Часть 1 Тонкий стержень из диэлектрика равномерно заряжен с линейной плотностью заряда $\lambda$. Точка $A$ расположена на расстоянии $h$ от стержня и равноудалена от его концов. Стержень виден из точки $A$ под углом $2\varphi$ (рис. 1).
Определите напряженность электрического поля в точке $A$. Тонкая диэлектрическая квадратная пластина с длиной стороны $L$ равномерно заряжена с поверхностной плотностью $\sigma > 0$. В точку $A$, смещенную в плоскости пластины на малое расстояние $r\ll L$ относительно ее центра (т. $O$) под углом $\alpha = 60^\circ$ к стороне квадрата (рис. 2), помещают маленькую гладкую диэлектрическую шайбу массы $m$ с зарядом $q < 0$. Шайбу отпускают без начальной скорости.
Определите величину и направление ускорения шайбы сразу после того, как ее отпустили.
Через какое время шайба впервые окажется на минимальном расстоянии от центра пластины? Силы тяжести нет, пластина закреплена.
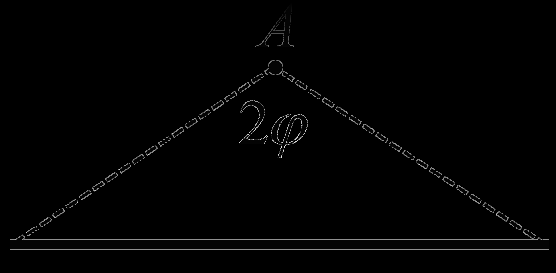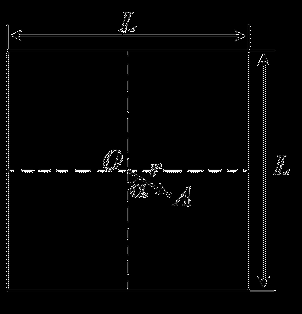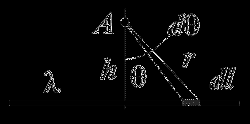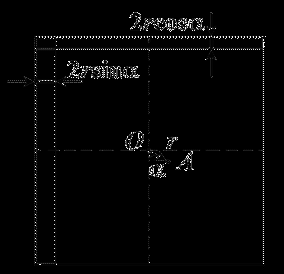
Определите напряженность электрического поля в точке $A$.
Решение: I способ Напряженность электрического поля определяется скоростью изменения потенциала: $E=\left|\frac{\Delta \varphi }{\Delta h}\right|$. Найти разность потенциалов от стержня в точках $А$ и $А'$, расстояние между которыми $\Delta h$ — это то же самое, что найти разность потенциалов в точке $A$ от двух стержней, смещенных на расстояние $\Delta h$. Рассмотрим вклады в потенциал от малых элементов стержней, видимых из центра под равными углами. Потенциал точечного заряда определяется соотношением $\varphi =\cfrac{q}{4\pi {\varepsilon }_0r}$.Поскольку линейные плотности зарядов одинаковы, то отношение потенциалов от таких элементов будет следующим$\cfrac{{\varphi }_1}{{\varphi }_2}=\cfrac{l_1}{l_2}\cfrac{r_2}{r_1}$. Из подобия треугольников следует, что данное отношение равняется единице. Таким образом, разность потенциалов от двух стержней, находящихся на расстоянии $\Delta h$, равна потенциалу от двух частей на краях одного из стержней. Длина каждой из них $\Delta l=\Delta h{\mathrm{tg} \varphi \ }$, находятся они на расстоянии $r=\cfrac{h}{{\cos \varphi \ }}$ от точки $А$, откуда $\mathrm{\Delta }\varphi =\cfrac{2\lambda \mathrm{\Delta }l}{4\pi {\varepsilon }_0r}=\cfrac{\lambda \Delta h{\sin \varphi \ }}{2\pi {\varepsilon }_0h}$, и II способ
Ответ: \[E=\frac{\lambda {\sin \varphi \ }}{2\pi {\varepsilon }_0h}\]  II способ Если элемент стержня виден из точки $A$ под углом $d\theta $, то длина этого элемента $dl=\cfrac{rd\theta }{{\cos \theta \ }}$, где $\theta $ — угол между направлением на элемент и перпендикуляром, опущенным из точки A на стержень, $r=\cfrac{h}{{\cos \theta \ }}$ — расстояние от элемента до точки $A$. Тогда напряженность электрического поля, создаваемого этим элементом, равна $\cfrac{\lambda dl}{4\pi {\varepsilon }_0r^2}$, а его проекция на перпендикуляр \[dE=\cfrac{\lambda dl{\cos \theta \ }}{4\pi {\varepsilon }_0r^2}=\cfrac{\lambda {\cos \theta \ }d\theta }{4\pi {\varepsilon }_0h}\] Суммируя эти проекции для всех элементов, получаем $$E=\int^{\varphi }_{-\varphi }{\cfrac{\lambda {\cos \theta \ }d\theta }{4\pi {\varepsilon }_0h}}=\cfrac{\lambda {\sin \varphi \ }}{2\pi {\varepsilon }_0h}$$

Определите величину и направление ускорения шайбы сразу после того, как ее отпустили.
Ответ: \[a=\frac{\sqrt{2}r\sigma }{\pi {\varepsilon }_0mL}\]

Через какое время шайба впервые окажется на минимальном расстоянии от центра пластины?
Решение: Движение шайбы под действием данного поля эквивалентно движению под действием пружины с коэффициентом жёсткости $k=\cfrac{\sqrt{2}\sigma q}{\pi {\varepsilon }_0L}$. Движение будет гармоническим с периодом $T=2\pi \sqrt{\cfrac{m}{k}}=\sqrt{\cfrac{2\sqrt{2}{\pi }^3{\varepsilon }_0mL}{\sigma q}}$, а траектория будет проходить через центр квадрата.
Ответ: Впервые шайба окажется в центре через время $t=\cfrac{T}{4}=\sqrt{\cfrac{{\pi }^3{\varepsilon }_0mL}{4\sqrt{2}\sigma q}}$
Темы:
T, Электростатика, Колебания, Всероссийские, Расчет полей